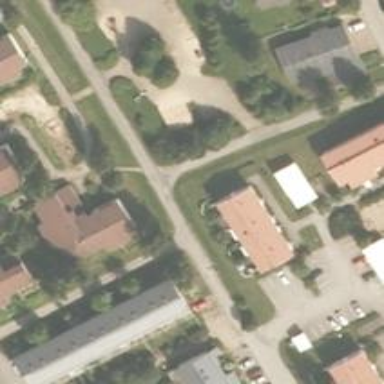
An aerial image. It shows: Asphalt cycleway.